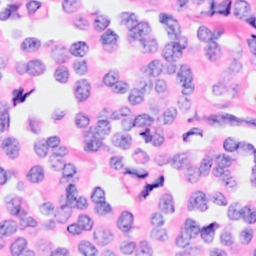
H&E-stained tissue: Breast